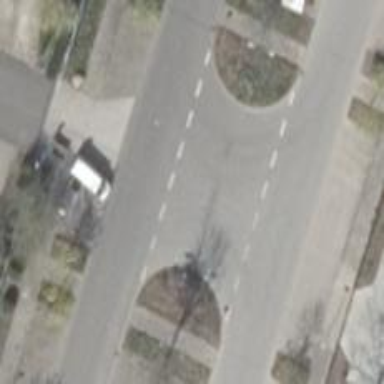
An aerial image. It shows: Service road with separate asphalt sidewalks on both sides.